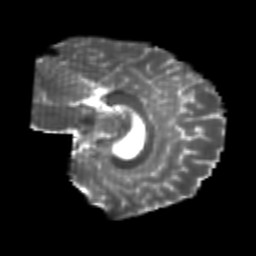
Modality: T2w
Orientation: sagittal
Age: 21
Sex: female
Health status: healthy
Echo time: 0.074 s